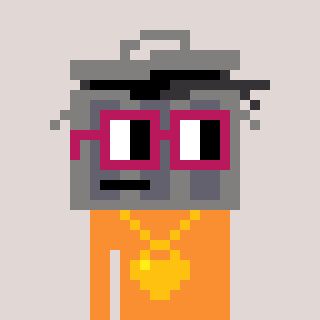
a pixel art character with square dark red glasses, a trashcan-shaped head and a orange-colored body on a warm background